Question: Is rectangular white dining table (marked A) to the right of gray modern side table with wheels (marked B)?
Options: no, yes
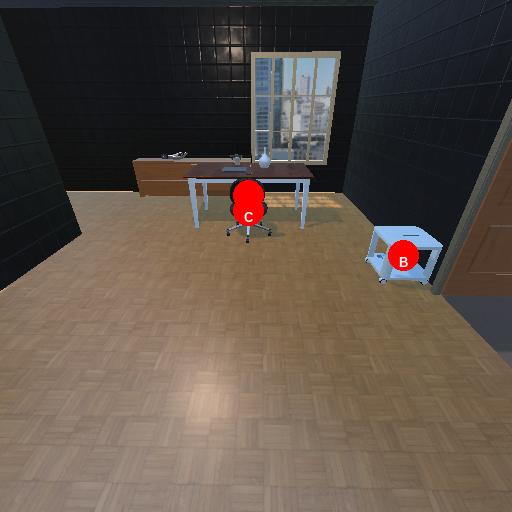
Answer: no